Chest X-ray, PA view. Patient: 62 years old, sex M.
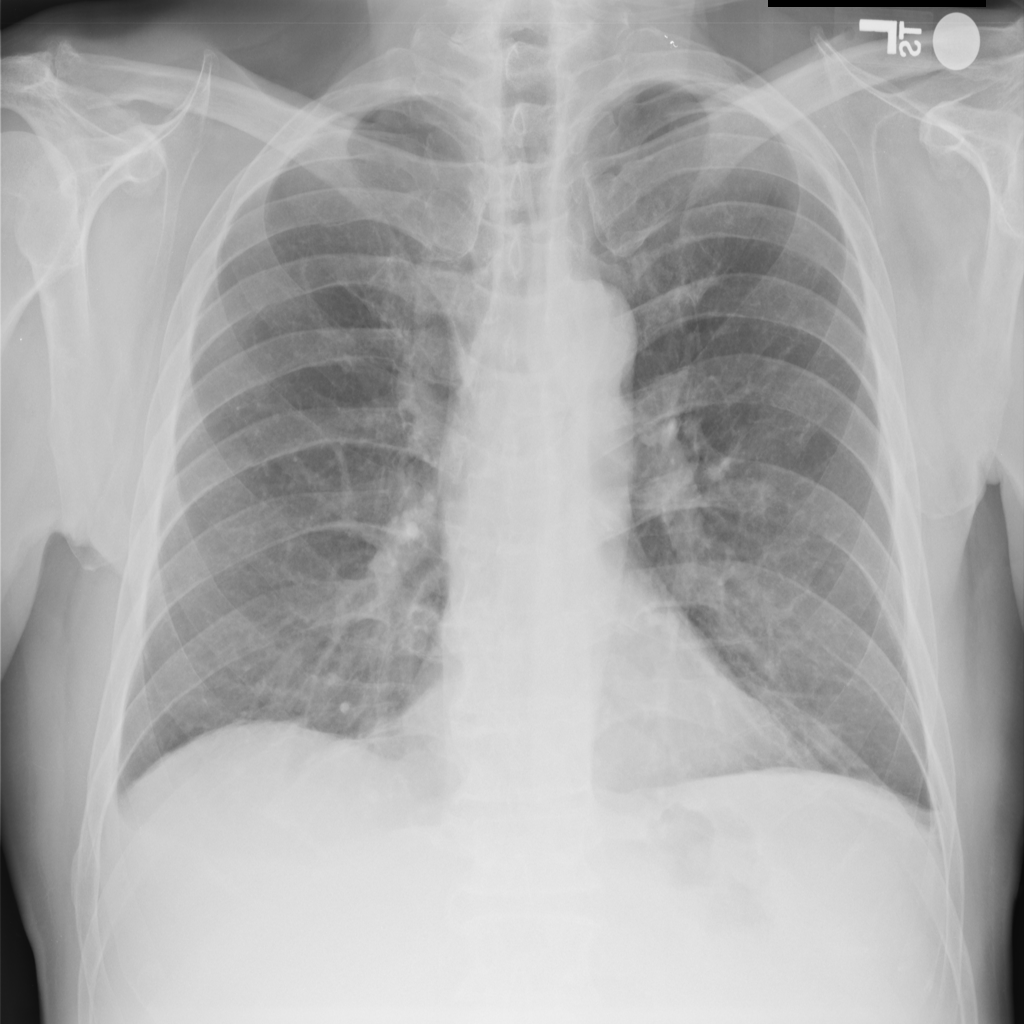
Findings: No Finding